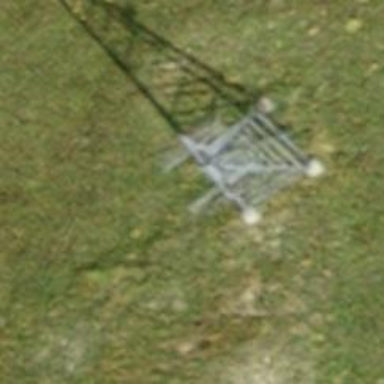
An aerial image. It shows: Pylon used for aerialway.